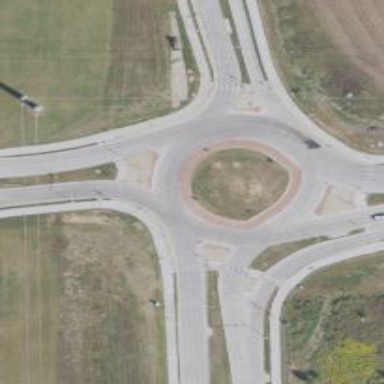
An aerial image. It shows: Roundabout at tertiary road junction.